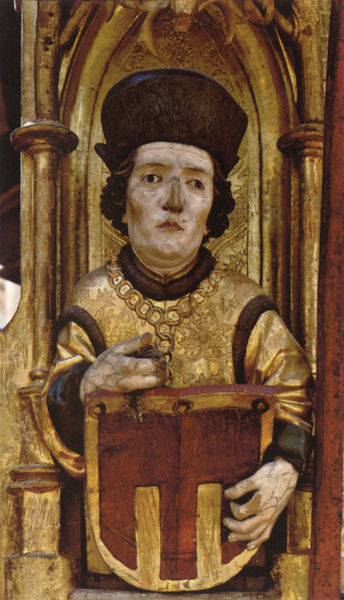
Titel: Blaubeuren, Hochaltar der ehemaligen Abteikirche St. Johannes der Täufer
Künstler: Gregor Erhart
Standort: Blaubeuren, Klosterkirche (EU - D - BW); Herstellungsort: Ulm (EU - D - BW)
Schlagwörter: hand, mann, finger, holz, hut, mund, nase, symbol, säulen, mütze, augen, gesicht, portrait, brücke, kirche, figur, geistlicher, gold, haare, reich, gotik, skulptur, statue, kette, farbe, kuppel, thron, büste, tor, nische, brokat, kapitelle, wappen, gotisch, profan, mittelalter, mönch, heiliger, edelmann, seulen, seule, auftrag, nischenfigur, sankt, ikone, priester, pfarrer, sitzplatz, chor, 1100-1200, rherscher